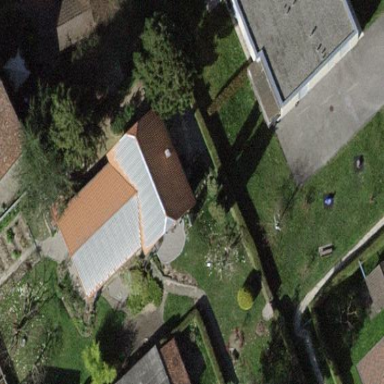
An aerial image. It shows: Detached building with half-hipped roof shape.